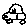
Label: car